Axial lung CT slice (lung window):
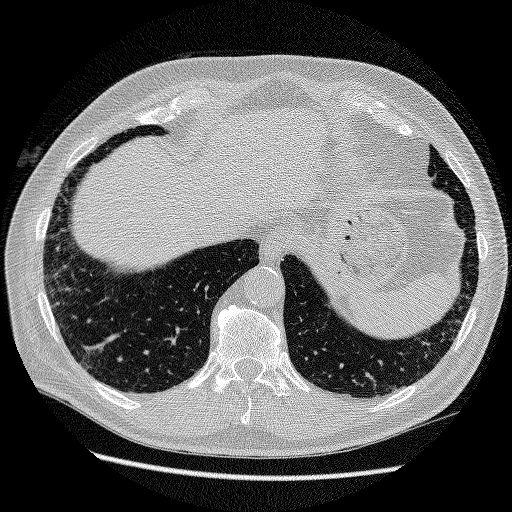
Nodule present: no